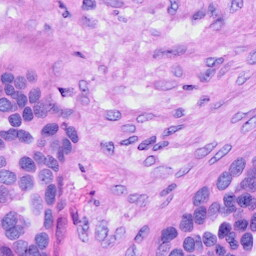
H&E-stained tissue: Ovarian